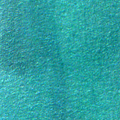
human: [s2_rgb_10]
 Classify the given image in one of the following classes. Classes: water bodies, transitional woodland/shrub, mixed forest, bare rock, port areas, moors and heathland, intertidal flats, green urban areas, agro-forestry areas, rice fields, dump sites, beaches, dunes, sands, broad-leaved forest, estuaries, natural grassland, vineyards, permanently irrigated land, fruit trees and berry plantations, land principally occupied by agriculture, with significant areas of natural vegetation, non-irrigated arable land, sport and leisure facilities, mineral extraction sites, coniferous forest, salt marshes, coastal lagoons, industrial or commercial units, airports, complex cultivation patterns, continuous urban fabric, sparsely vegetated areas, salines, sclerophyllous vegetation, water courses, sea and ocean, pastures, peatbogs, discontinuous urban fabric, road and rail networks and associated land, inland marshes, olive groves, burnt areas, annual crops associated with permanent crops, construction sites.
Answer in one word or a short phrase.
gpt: sea and ocean